Question: In my 2D Game Engine I'm struggling with correctly rendering sprites if those objects are in a parent-child relationship. The picture explains the problem.
I use a scenegraph for rendering and use the visitor pattern for traversal.
I want the rotation of the parent to only rotate the child in place.

'''
//spriterenderer.cpp
// sprites are positioned & rotated around the center
GLfloat vertices[] = {
// Pos // Tex
-0.5f, 0.5f, 0.0f, 1.0f,
0.5f, -0.5f, 1.0f, 0.0f,
-0.5f, -0.5f, 0.0f, 0.0f,
-0.5f, 0.5f, 0.0f, 1.0f,
0.5f, 0.5f, 1.0f, 1.0f,
0.5f, -0.5f, 1.0f, 0.0f
};
// this gets called if a GameObject has children
bool SpriteRenderer::Enter(GameObject & node)
{
...
RenderSprite(...);
// save the current modelMatrix on the stack
m_matrixStack.push_back(m_modelMatrix);
// apply transformation. I assume this is where the mistake is made
m_modelMatrix = glm::translate(m_modelMatrix, glm::vec3(node.GetLocalPosition(), 0.0f));
m_modelMatrix = glm::rotate(m_modelMatrix, node.GetLocalRotation(), glm::vec3(0.0f, 0.0f, 1.0f));
m_modelMatrix = glm::scale(m_modelMatrix, glm::vec3(node.GetLocalScale(), 1.0f));
return true;
}
// after drawing all children of a node restore the previous model matrix
bool SpriteRenderer::Leave(GameObject & node)
{
m_modelMatrix = m_matrixStack.back();
m_matrixStack.pop_back();
return true;
}
// if a node doesn't have children
bool SpriteRenderer::Visit(GameObject & node)
{
RenderSprite(...);
}
void SpriteRenderer::RenderSprite(...)
{
// save the current transformation
m_matrixStack.push_back(m_modelMatrix);
// apply model transform
m_modelMatrix = glm::translate(m_modelMatrix, glm::vec3(gameObject.GetLocalPosition(), 0.0f));
m_modelMatrix = glm::rotate(m_modelMatrix, gameObject.GetLocalRotation(), glm::vec3(0.0f, 0.0f, 1.0f));
m_modelMatrix = glm::scale(m_modelMatrix, glm::vec3(textureSize, 1.0f));
....
//restore previous transform
m_modelMatrix = m_matrixStack.back();
m_matrixStack.pop_back();
}
'''
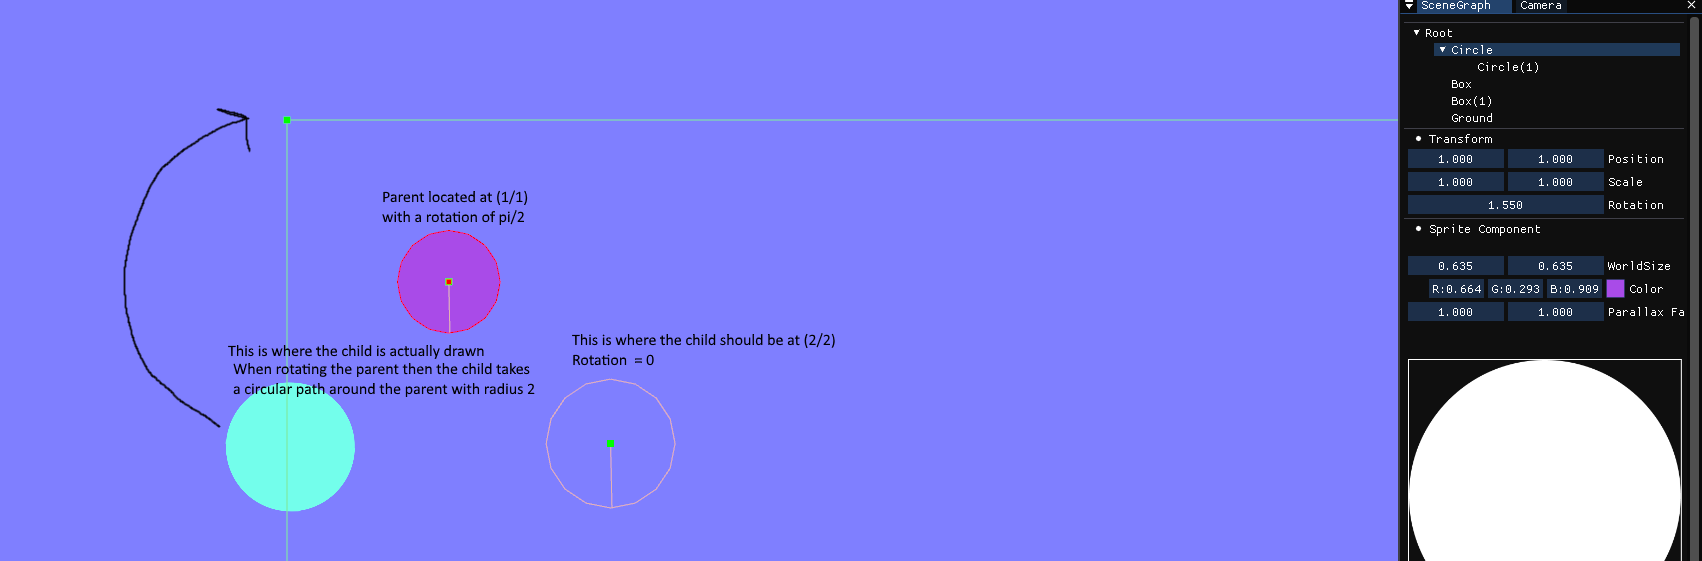
Answer: I've found a working solution by keeping track of the rotation in an additive way.
So, instead of
'''
// in SpriteRenderer::Enter
m_modelMatrix = glm::rotate(m_modelMatrix, node.GetLocalRotation(), glm::vec3(0.0f, 0.0f, 1.0f));
'''
I use 'm_additiveRotation += node.GetLocalRotation();' and in SpriteRenderer::Leave I substract the amount again.
Finally, in SpriteRenderer::RenderSprite it changes to
'''
m_modelMatrix = glm::translate(m_modelMatrix, glm::vec3(gameObject.GetLocalPosition(), 0.0f));
m_modelMatrix = glm::rotate(m_modelMatrix, m_additiveRotation, glm::vec3(0.0f, 0.0f, 1.0f));
m_modelMatrix = glm::rotate(m_modelMatrix, gameObject.GetLocalRotation(), glm::vec3(0.0f, 0.0f, 1.0f));
m_modelMatrix = glm::scale(m_modelMatrix, glm::vec3(textureSize, 1.0f));
'''